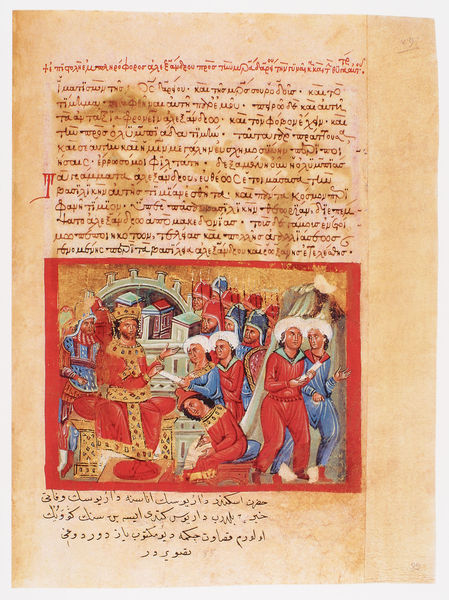
Titel: Der griechische Alexanderroman
Institution: Venedig, Hellenic Institute Codex Gr. 5
Schlagwörter: berg, blau, hand, grün, menschen, sitzen, stadt, frau, männer, weiss, zeichnung, gebäude, haus, rot, alt, rahmen, bild, gold, blatt, krone, turm, schrift, papier, rand, könig, soldaten, thron, schild, buch, druck, seite, text, knien, herrscher, arabisch, antik, krönung, fleckig, turban, geäbude, boten, buchmalerei, handgeschrieben